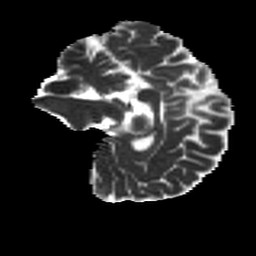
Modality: MD
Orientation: sagittal
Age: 54
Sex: female
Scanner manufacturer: ge
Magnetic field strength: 3 T
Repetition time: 7.8 s
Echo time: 0.0606 s